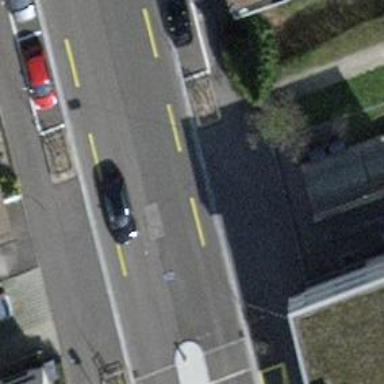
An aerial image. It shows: Unmarked crossing with traffic calming table on the road.